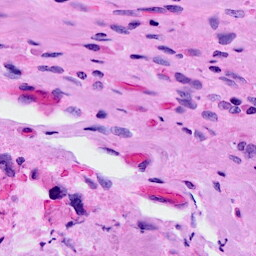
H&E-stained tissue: Breast